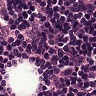
Metastatic tissue present: no